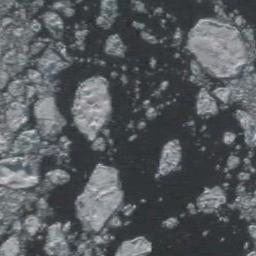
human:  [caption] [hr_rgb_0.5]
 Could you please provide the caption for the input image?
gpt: A lot of sea ice of different sizes and thickness floats in the deep blue sea .

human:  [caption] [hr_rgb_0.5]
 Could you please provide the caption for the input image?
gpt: There are many ice on the dark green sea .

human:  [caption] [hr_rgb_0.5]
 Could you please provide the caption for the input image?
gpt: Countless ice cubes of all sizes are closely connected into a large piece floating on the deep blue sea .

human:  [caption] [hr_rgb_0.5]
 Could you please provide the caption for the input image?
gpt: There are sea ice of different shapes and sizes .

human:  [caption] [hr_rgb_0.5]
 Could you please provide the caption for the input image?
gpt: There are many pieces of sea ice .